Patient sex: M
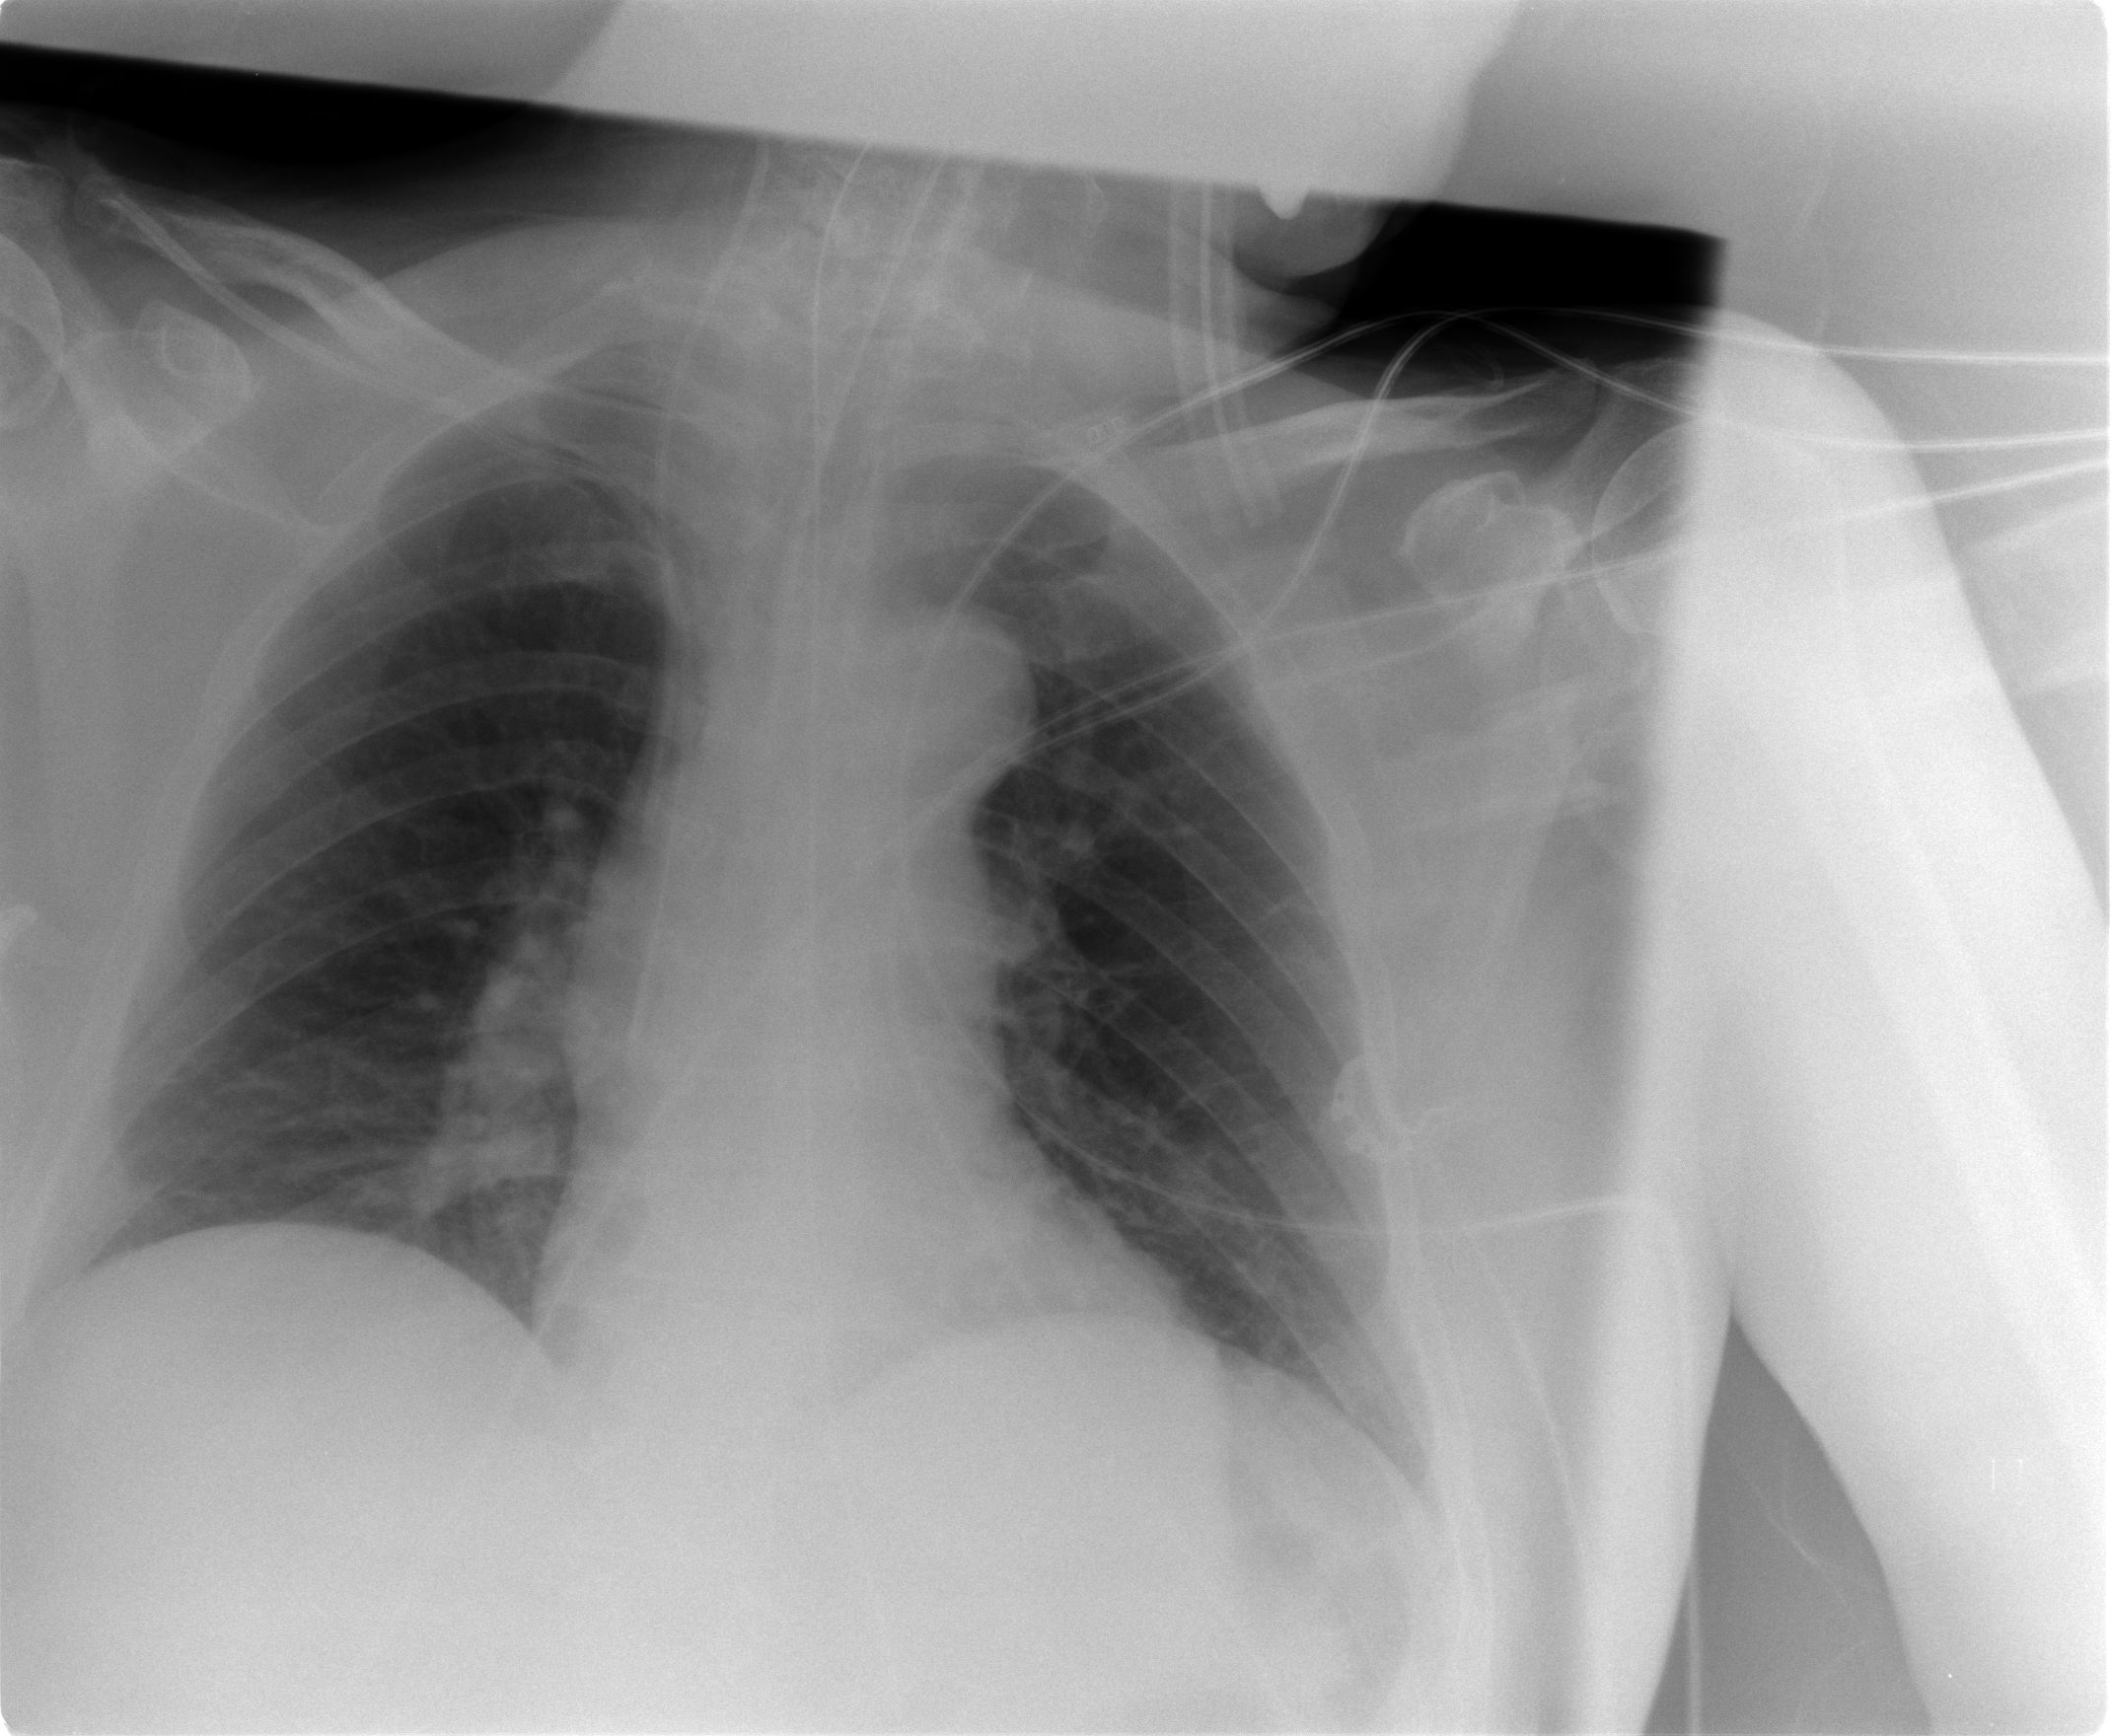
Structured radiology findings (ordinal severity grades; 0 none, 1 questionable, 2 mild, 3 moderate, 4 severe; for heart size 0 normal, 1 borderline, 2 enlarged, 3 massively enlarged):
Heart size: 0
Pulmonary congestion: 2
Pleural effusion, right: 0
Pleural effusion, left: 0
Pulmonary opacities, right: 0
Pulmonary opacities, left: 0
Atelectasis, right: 1
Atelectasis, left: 1